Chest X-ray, PA view. Patient: 50 years old, sex F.
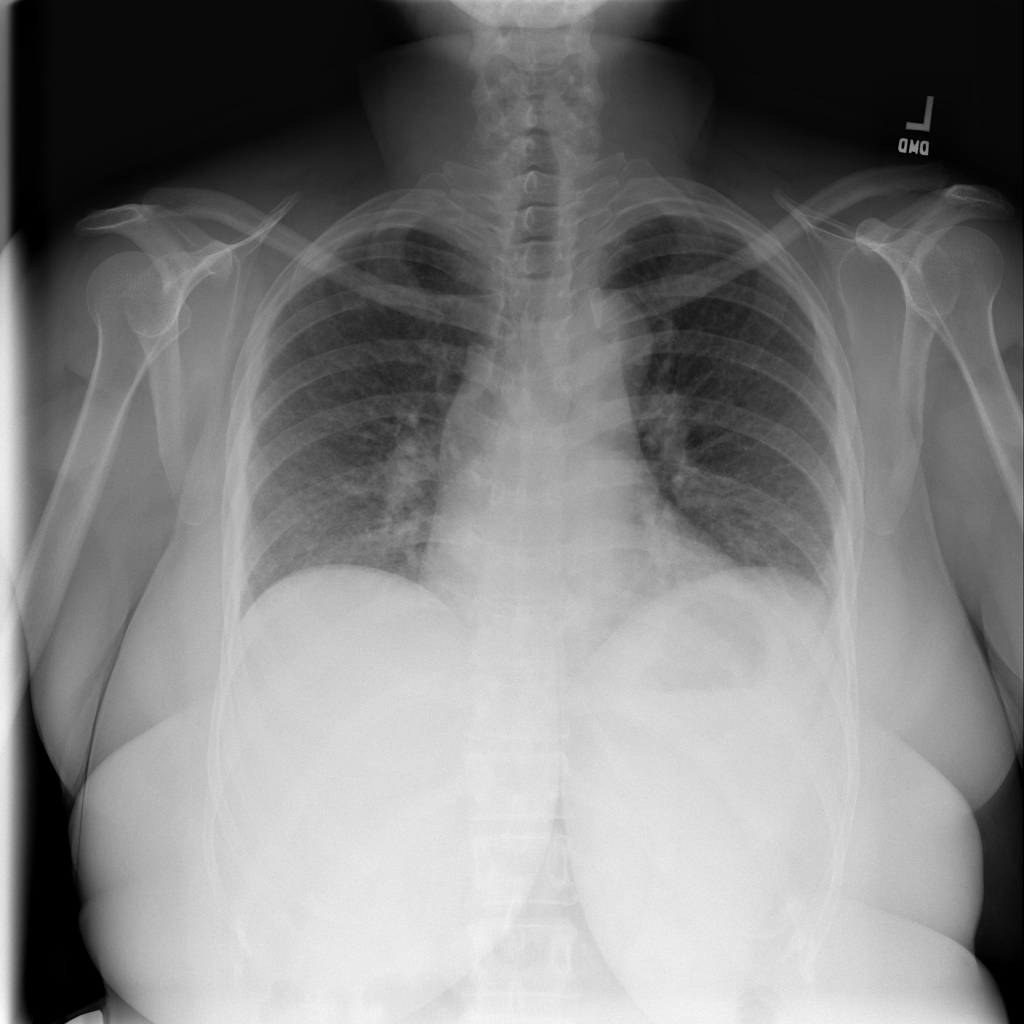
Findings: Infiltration